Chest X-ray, AP view. Patient: 34 years old, sex M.
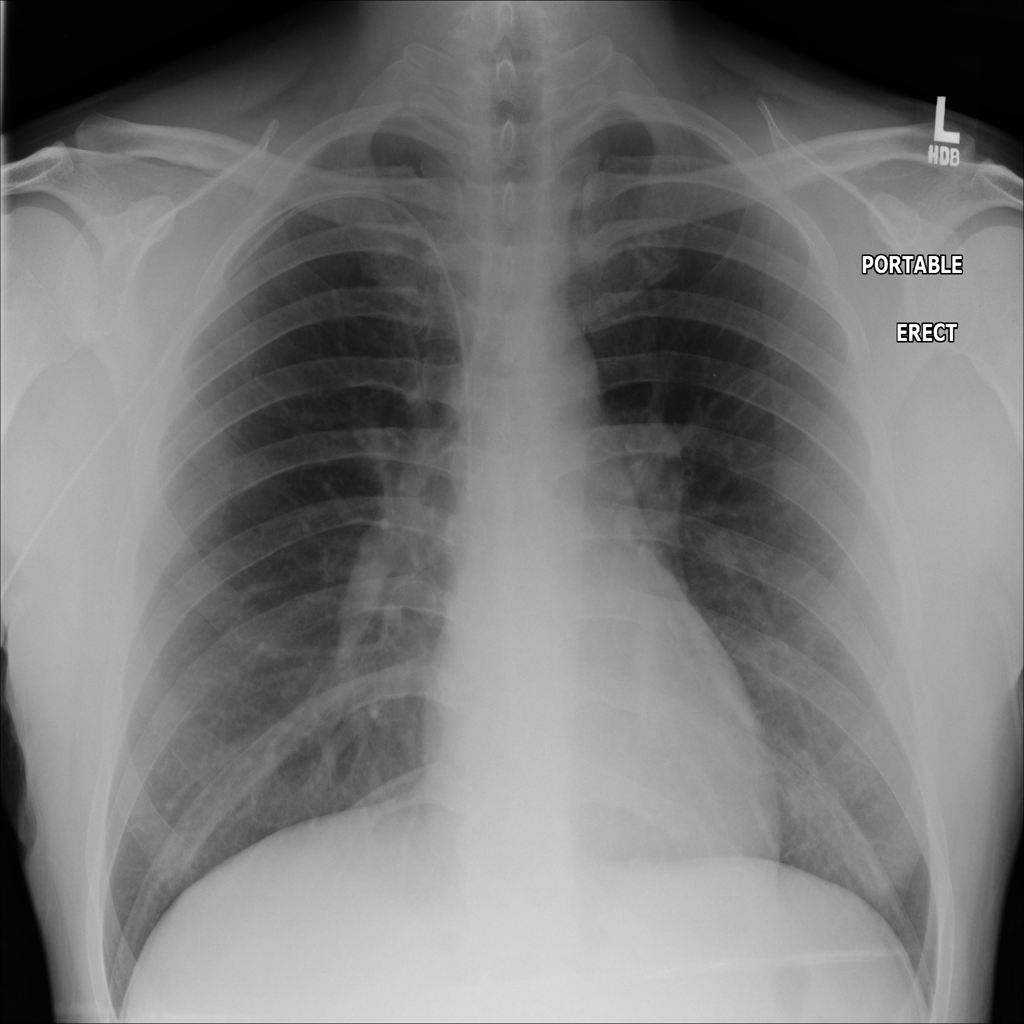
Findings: No Finding